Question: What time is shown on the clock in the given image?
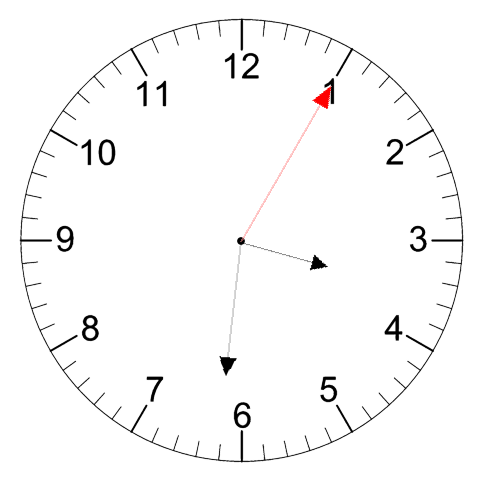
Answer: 03:31:05